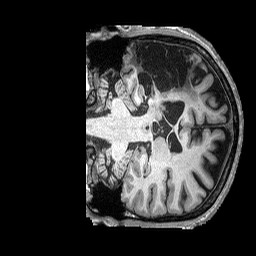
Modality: T1w
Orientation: coronal
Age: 58
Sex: male
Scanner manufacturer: siemens
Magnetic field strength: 3 T
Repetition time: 2.53 s
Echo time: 0.00144 s